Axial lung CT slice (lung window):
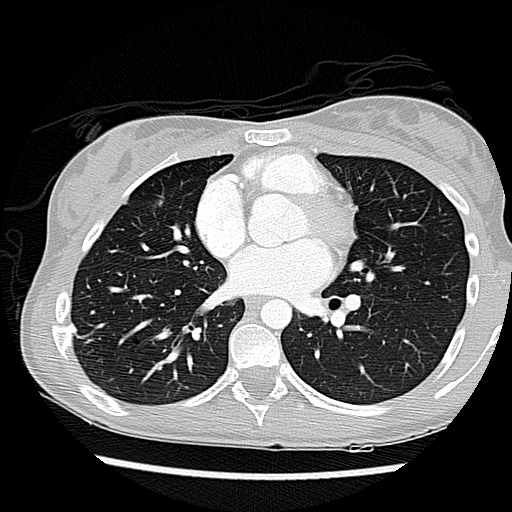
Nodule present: no